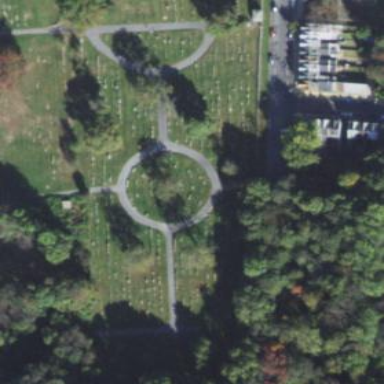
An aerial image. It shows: Cemetery.